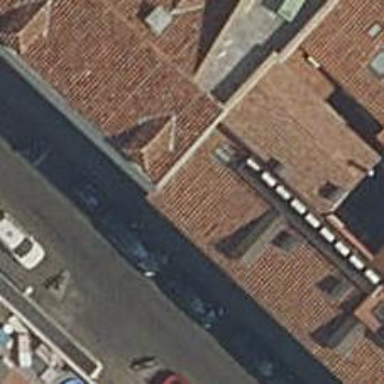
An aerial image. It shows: Bar.